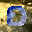
Label: 0